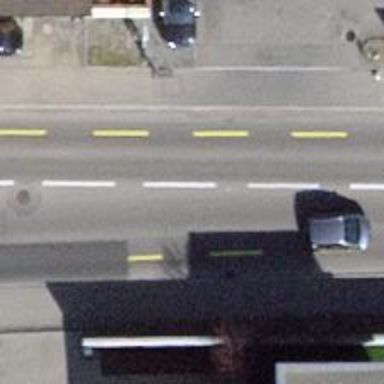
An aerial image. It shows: Secondary road with asphalt surface and designated cycle lane.